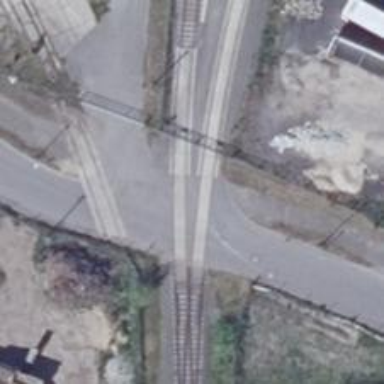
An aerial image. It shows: Level crossing along the railway.